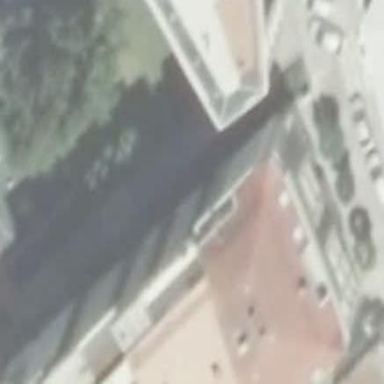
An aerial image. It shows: Part of building.